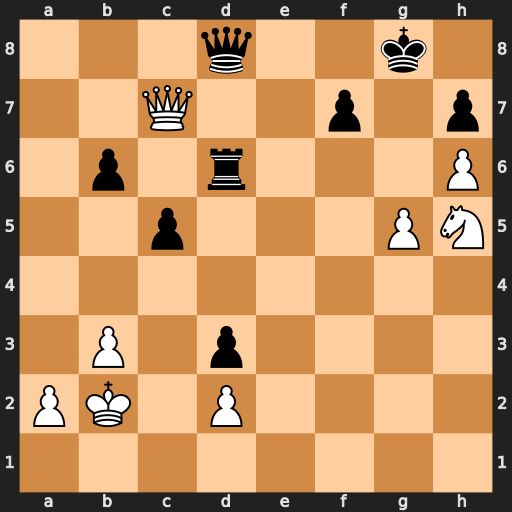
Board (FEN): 3q2k1/2Q2p1p/1p1r3P/2p3PN/8/1P1p4/PK1P4/8
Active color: w
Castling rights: -
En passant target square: -
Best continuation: Nf6+ Kf8 Nxh7+ Ke8 Nf6+